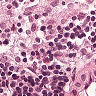
Metastatic tissue present: no